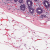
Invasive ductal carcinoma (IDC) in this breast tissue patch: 0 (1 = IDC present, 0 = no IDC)